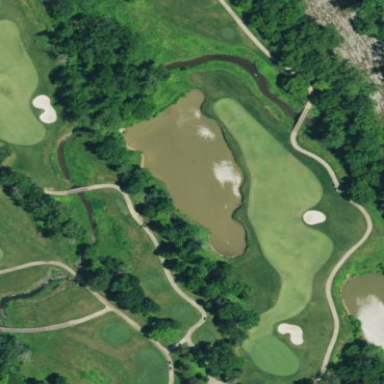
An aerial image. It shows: Water hazard on golf course. The hazard is natural water feature.